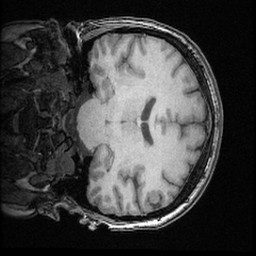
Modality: T1w
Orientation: coronal
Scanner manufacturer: ge
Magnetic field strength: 3 T
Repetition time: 0.008572 s
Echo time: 0.003384 s